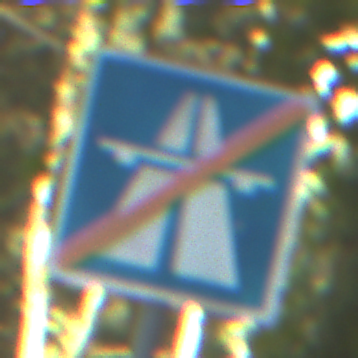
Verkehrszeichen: EndeAutbahn
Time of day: MorningAfternoon
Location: Outdoor (Nature)
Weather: Clear
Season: NotSpecified
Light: Natural